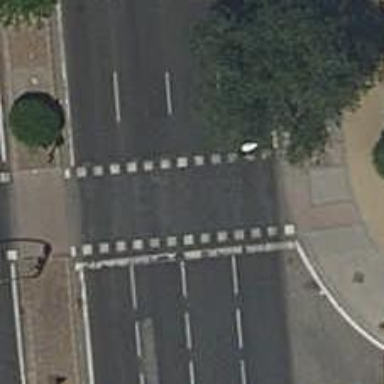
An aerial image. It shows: Crossing with traffic signals.